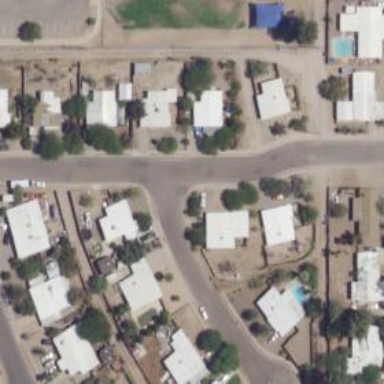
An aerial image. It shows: Alleyway designated as service road.